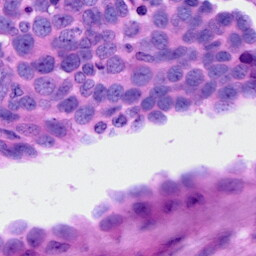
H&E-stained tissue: Ovarian